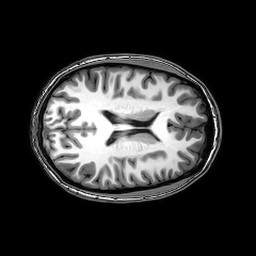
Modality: T1w
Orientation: axial
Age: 24
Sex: female
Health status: healthy
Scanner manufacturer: philips
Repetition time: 0.008182 s
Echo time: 0.00374 s